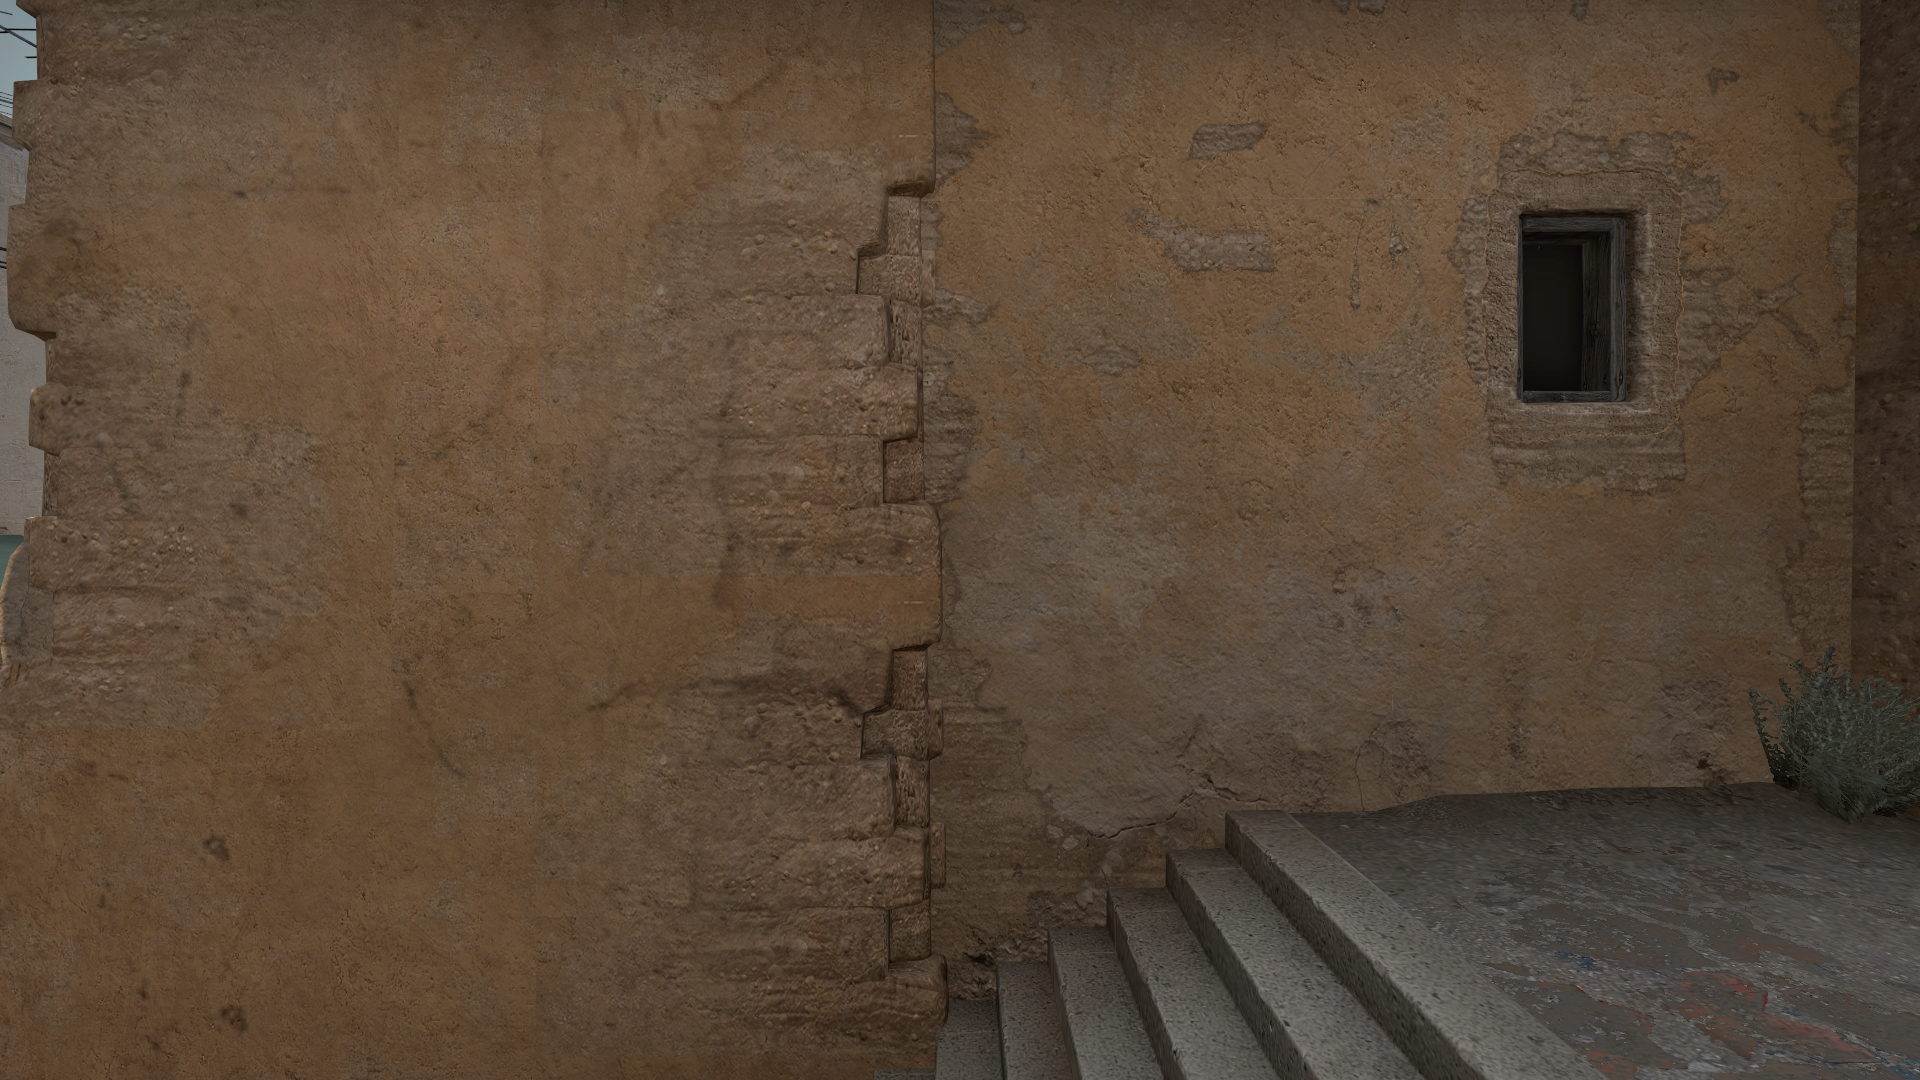
Map: de_dust2